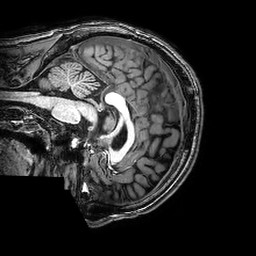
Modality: T1w
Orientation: sagittal
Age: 24
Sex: male
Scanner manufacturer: philips
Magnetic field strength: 3 T
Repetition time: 0.008163 s
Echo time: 0.00374 s